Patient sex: F
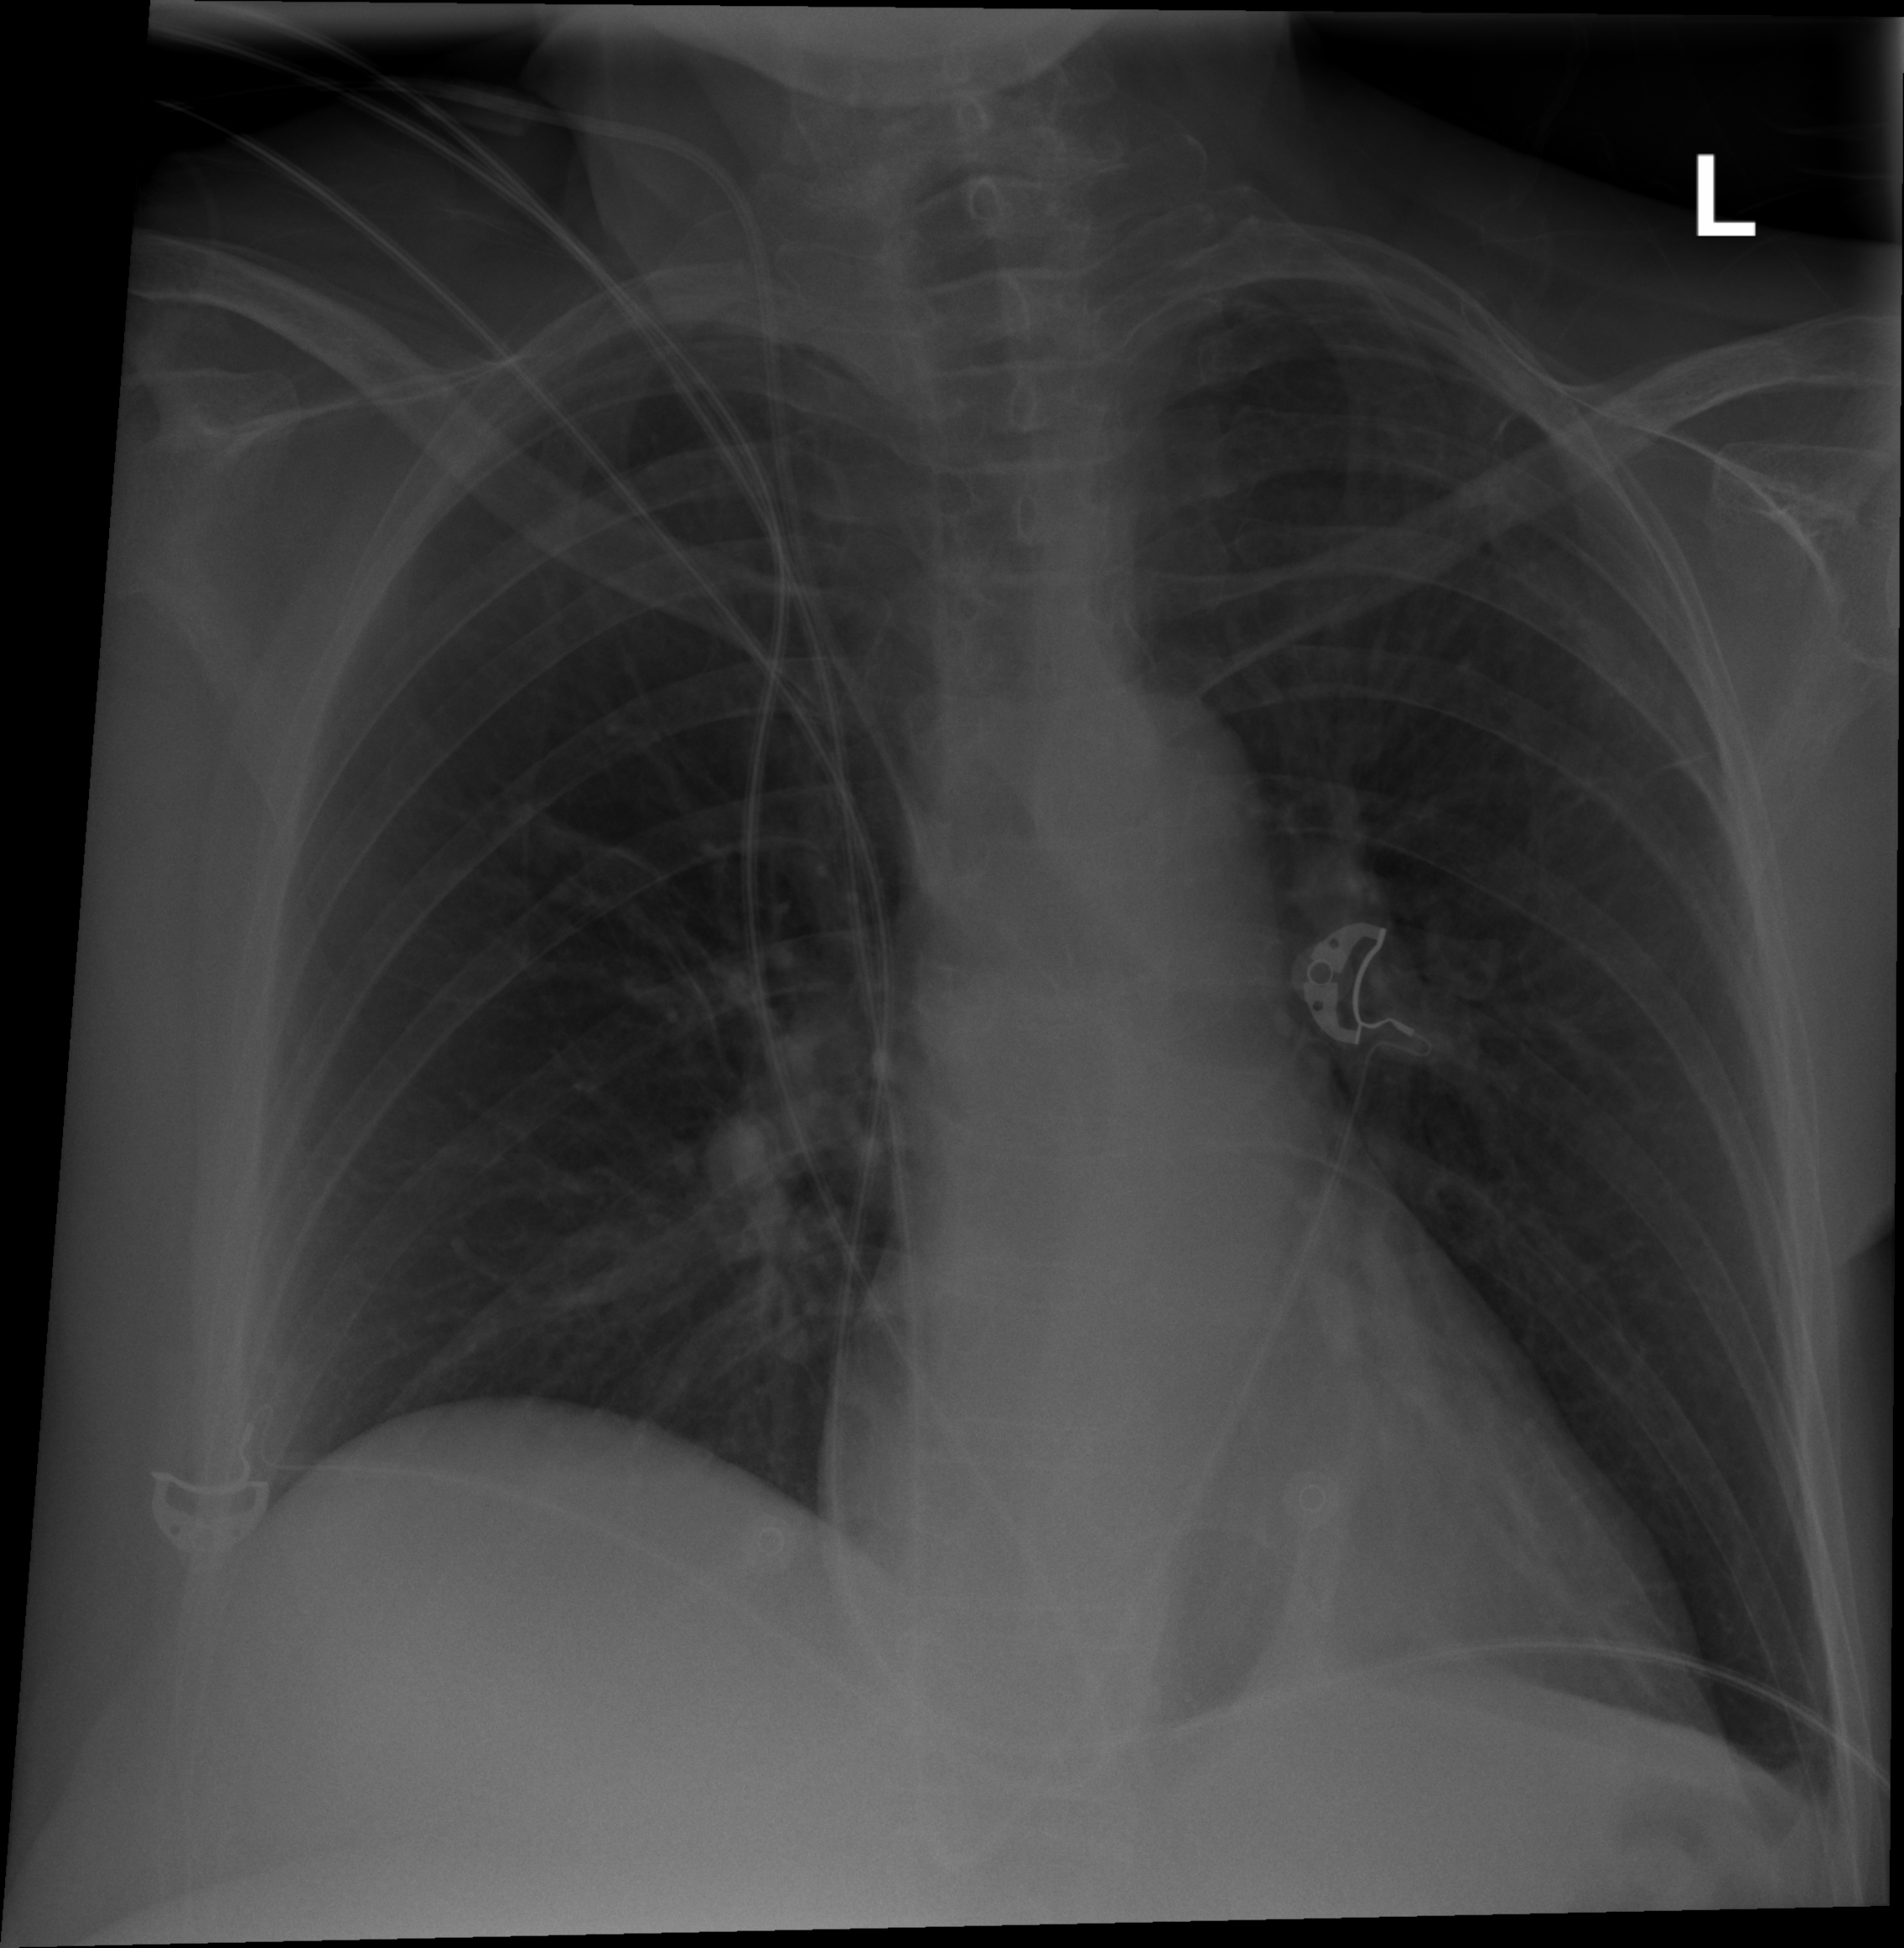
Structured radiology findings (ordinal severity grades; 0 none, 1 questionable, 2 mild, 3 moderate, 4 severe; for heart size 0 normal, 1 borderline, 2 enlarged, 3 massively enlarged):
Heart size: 0
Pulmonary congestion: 0
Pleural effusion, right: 0
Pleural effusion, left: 2
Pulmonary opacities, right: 0
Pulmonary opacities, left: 0
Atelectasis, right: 0
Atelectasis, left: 2